Question: Output image:

I tried comparing the original code with this but I'm unable to find any mistakes. I'm very confused why this is not working. When page is reloaded or reset button is clicked all fields has to be filled with details but its not happening. What might be the mistake?
'''
<html>
<head>
<title>Angular practice</title>
</head>
<body>
<div ng-app="" ng-controller="studentController">
<form name="studentForm" novalidate>
<table>
<tr>
<td>first name</td>
<td><input name="firstname" type="text" ng-model="firstName" required>
<span style="color: red;" ng-show="studentForm.firstname.$dirty && studentForm.firstname.$invalid">
<span ng-show="studentForm.firstname.$error.required">enter first name</span>
</span>
</td>
</tr>
<tr>
<td>last name</td>
<td><input name="lastname" type="text" ng-model="lastName" required>
<span style="color: red;" ng-show="studentForm.lastname.$dirty && studentForm.lastname.$invalid">
<span ng-show="studentForm.lastname.$error.required">enter last name</span>
</span>
</td>
</tr>
<tr>
<td>email</td>
<td><input name="email" type="email" ng-model="email" required>
<span style="color: red;" ng-show="studentForm.email.$dirty && studentForm.email.$invalid">
<span ng-show="studentForm.email.$error.required">enter email ID</span>
<span ng-show="studentForm.email.$error.email">Invalid email</span>
</span>
</td>
</tr>
<tr>
<td><button ng-click="reset()">Reset</button></td>
<td><button ng- disabled="studentForm.firstname.$dirty &&
studentForm.firstname.$invalid ||
studentForm.lastname.$dirty && studentForm.lastname.$invalid||
studentForm.email.$dirty && studentForm.email.$invalid"
ng-click="submit()">Submit</button>
</td>
</tr>
</table>
</form>
</div>
<script>
function studentController($scope){
$scope.reset = function(){
$scope.firstName = "uthej";
$scope.lastName = "ks";
$scope.email = "uthej@gmail.com";
}
$scope.reset();
}
</script>
<script src="https://ajax.googleapis.com/ajax/libs/angularjs/1.6.9/angular.min.js"></script>
</body>
</html>
'''
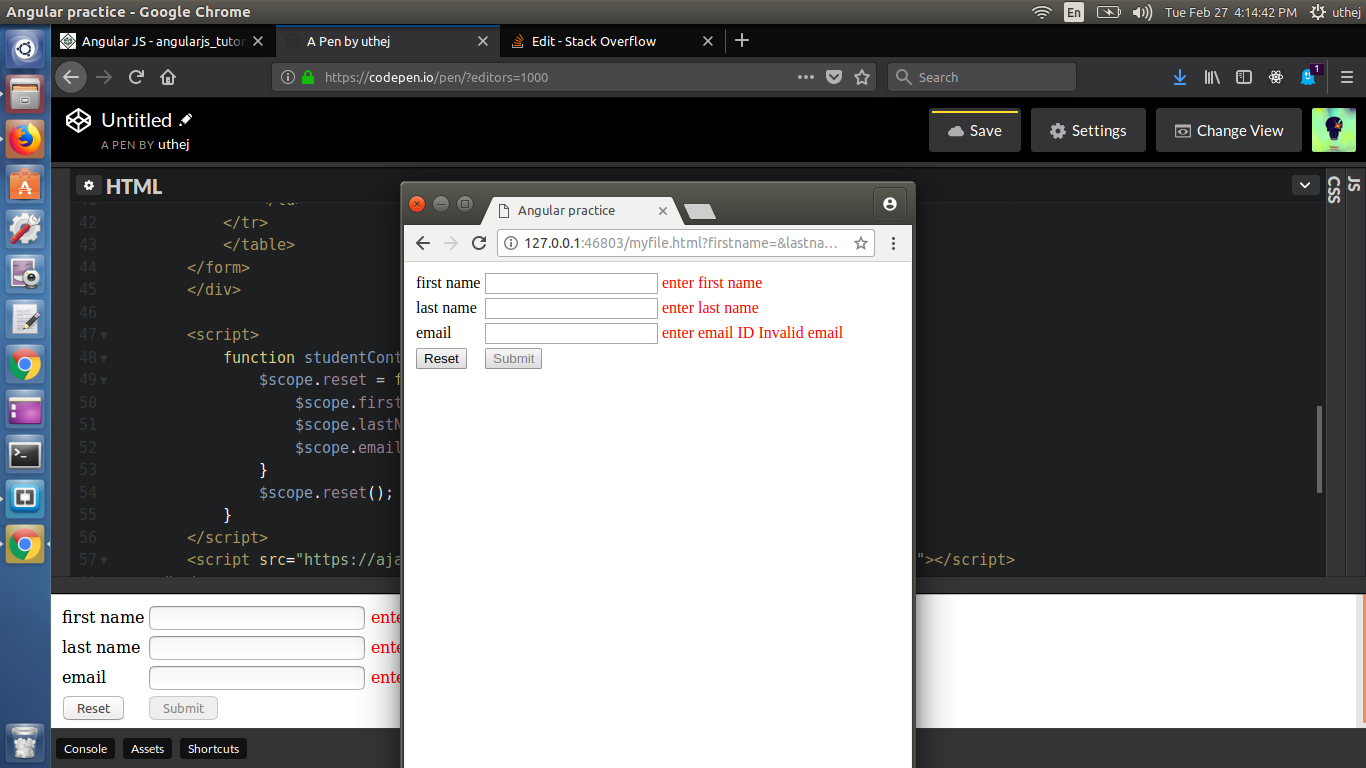
Answer: ng-app is missing in your HTML code and you are not injecting controller in app.
HTML Code
'''
<div ng-app="myApp" ng-controller="studentController">
'''
Js code
'''
var app = angular.module('myApp', []);
app.controller('studentController', function ($scope) {
$scope.reset = function () {
$scope.firstName = "uthej";
$scope.lastName = "ks";
$scope.email = "uthej@gmail.com";
}
$scope.reset();
});
'''